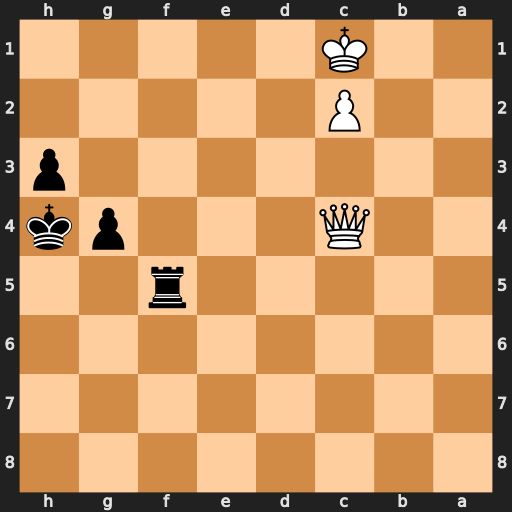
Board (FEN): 8/8/8/5r2/2Q3pk/7p/2P5/2K5
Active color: b
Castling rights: -
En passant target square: -
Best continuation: h2 Qc6 Rf1+ Kb2 h1=Q